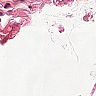
Metastatic tissue present: no